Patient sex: F
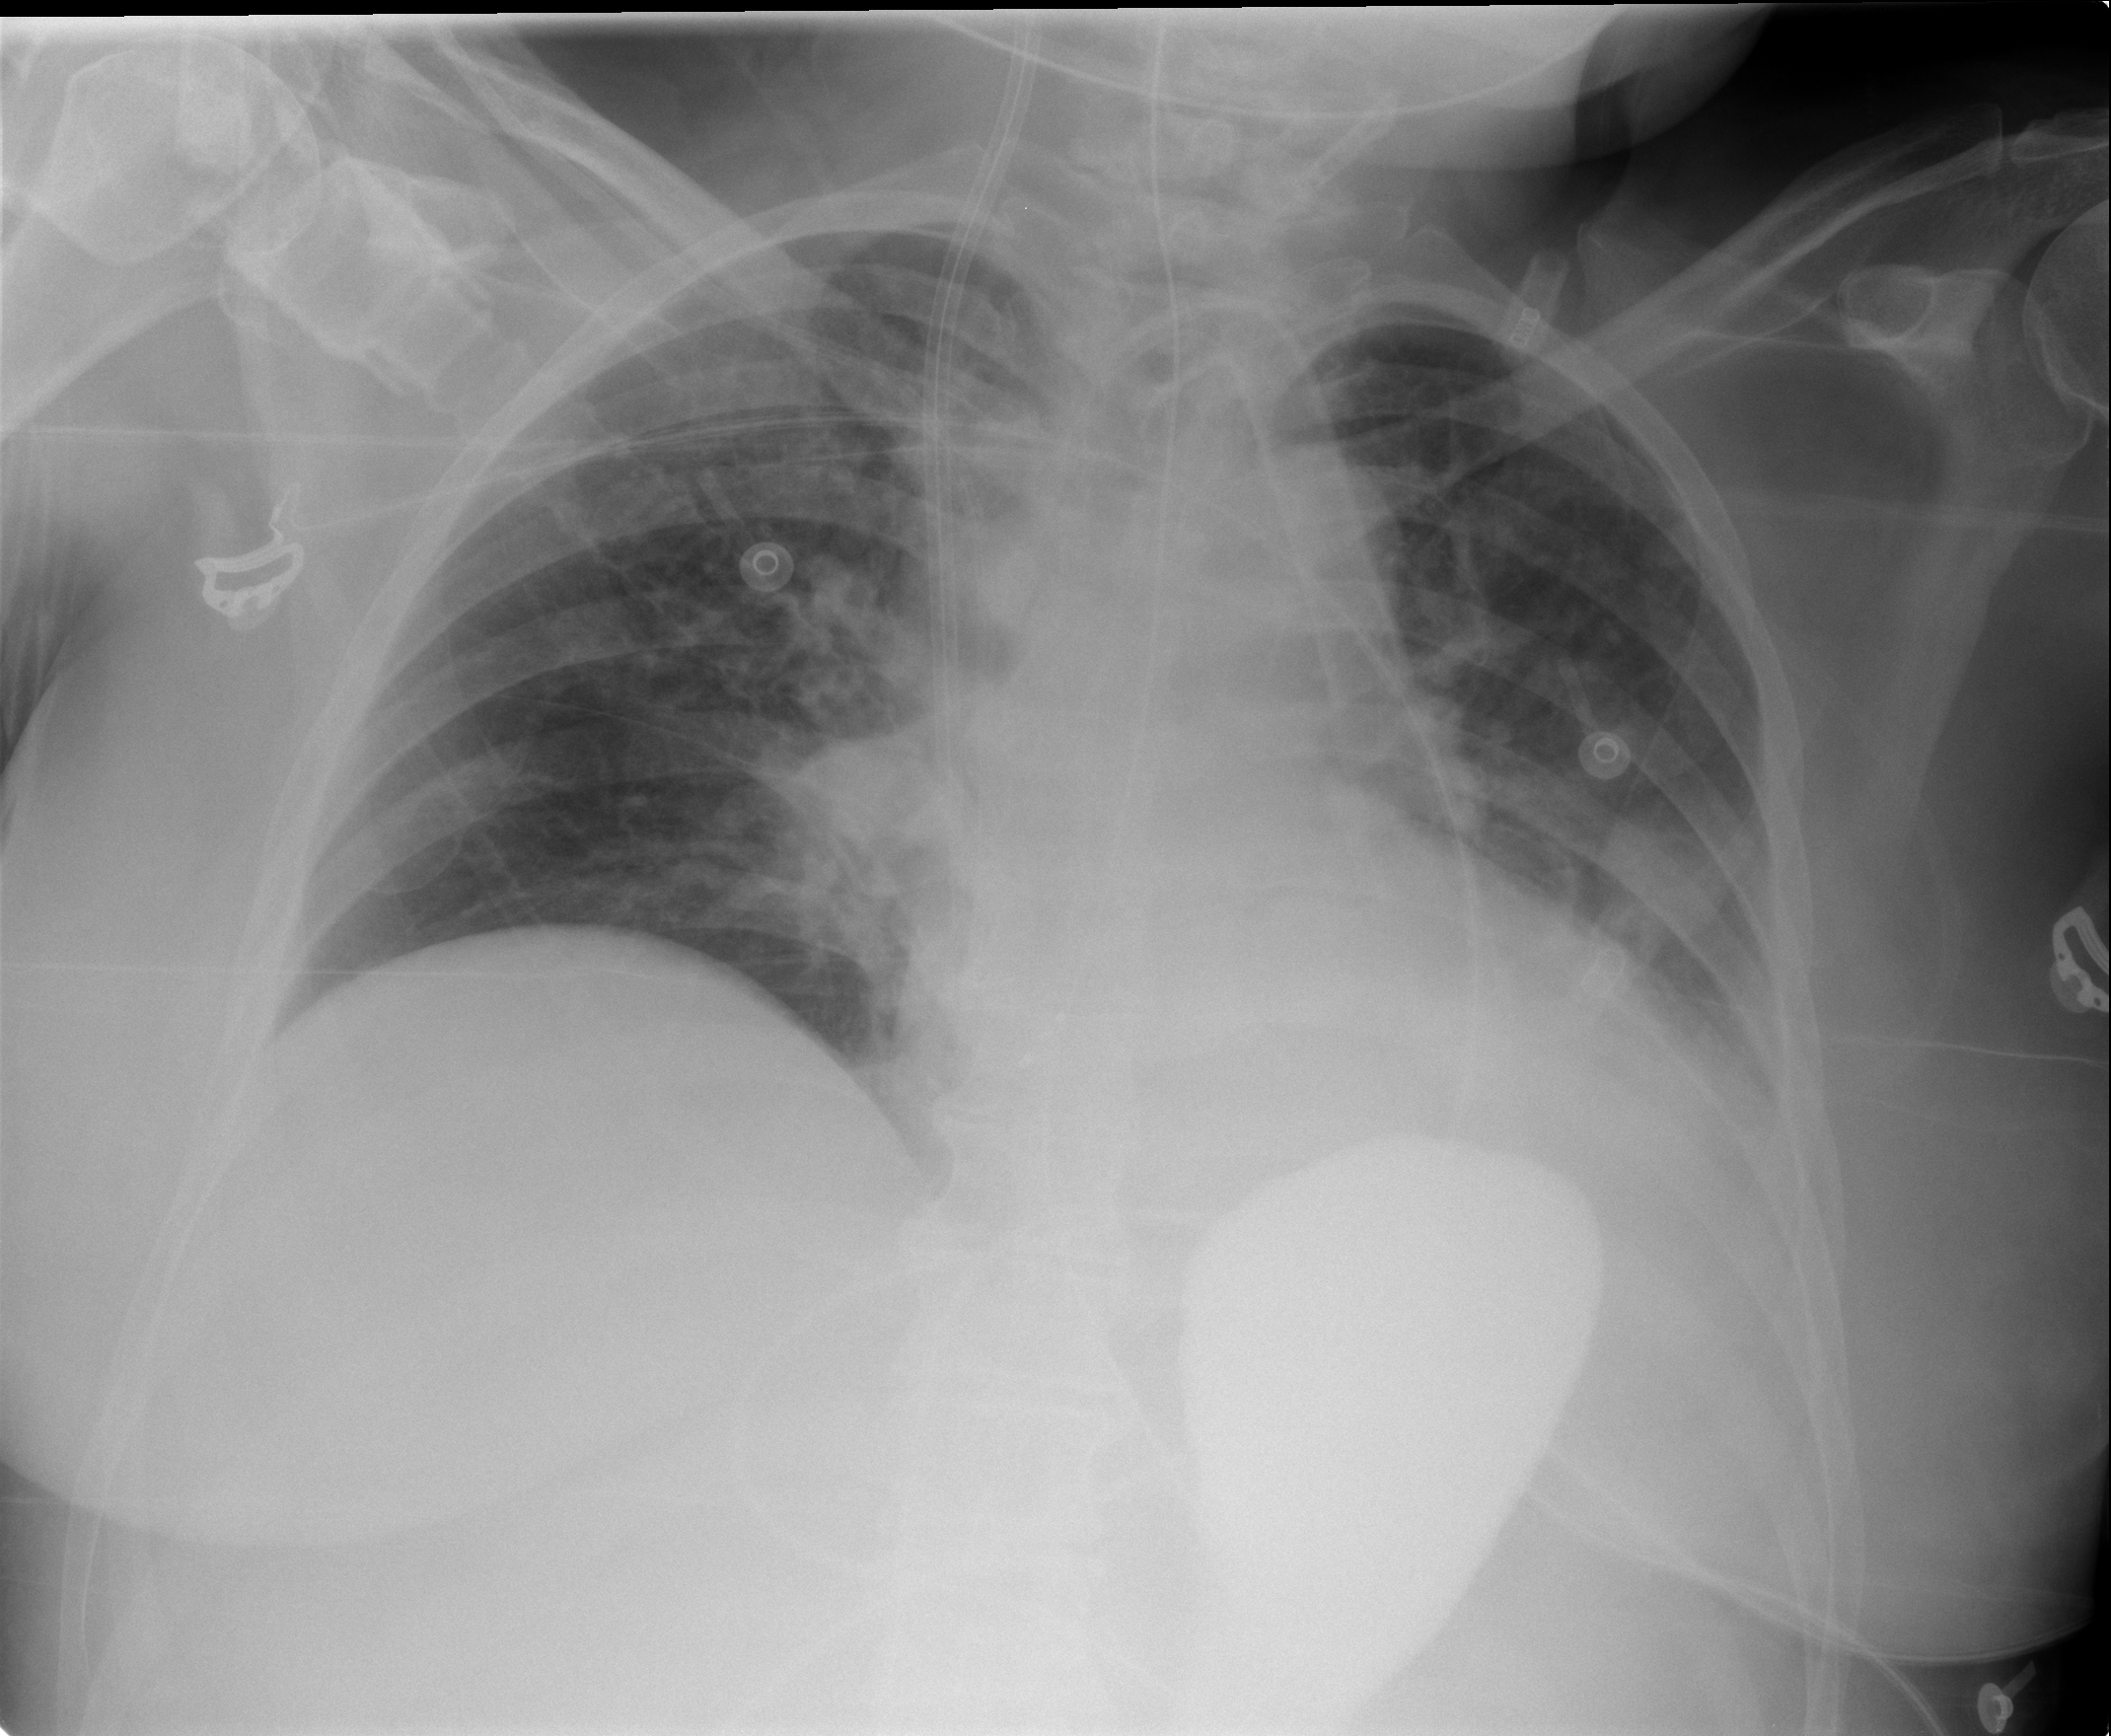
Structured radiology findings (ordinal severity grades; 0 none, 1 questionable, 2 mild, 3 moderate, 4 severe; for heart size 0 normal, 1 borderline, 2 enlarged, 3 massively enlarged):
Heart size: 1
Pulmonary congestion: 2
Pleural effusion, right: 1
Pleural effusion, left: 2
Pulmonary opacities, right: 2
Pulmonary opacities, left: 1
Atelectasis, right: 2
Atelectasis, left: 2